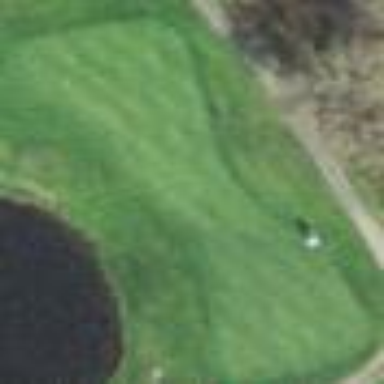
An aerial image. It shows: Lush grass fairway on golf course.